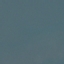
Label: SeaLake